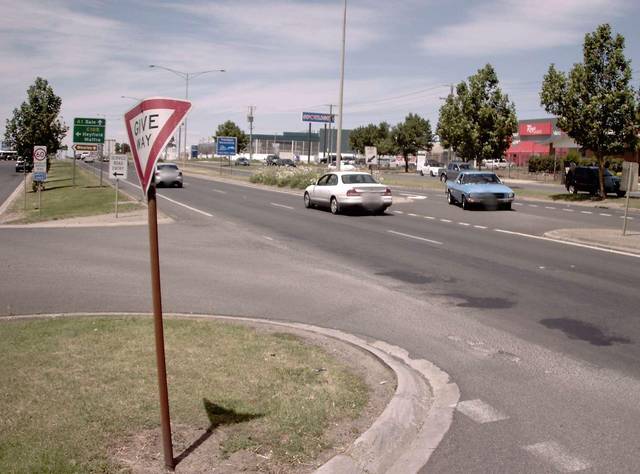
Region: Australia
Coordinates: -38.191, 146.558